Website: macys
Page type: review-order
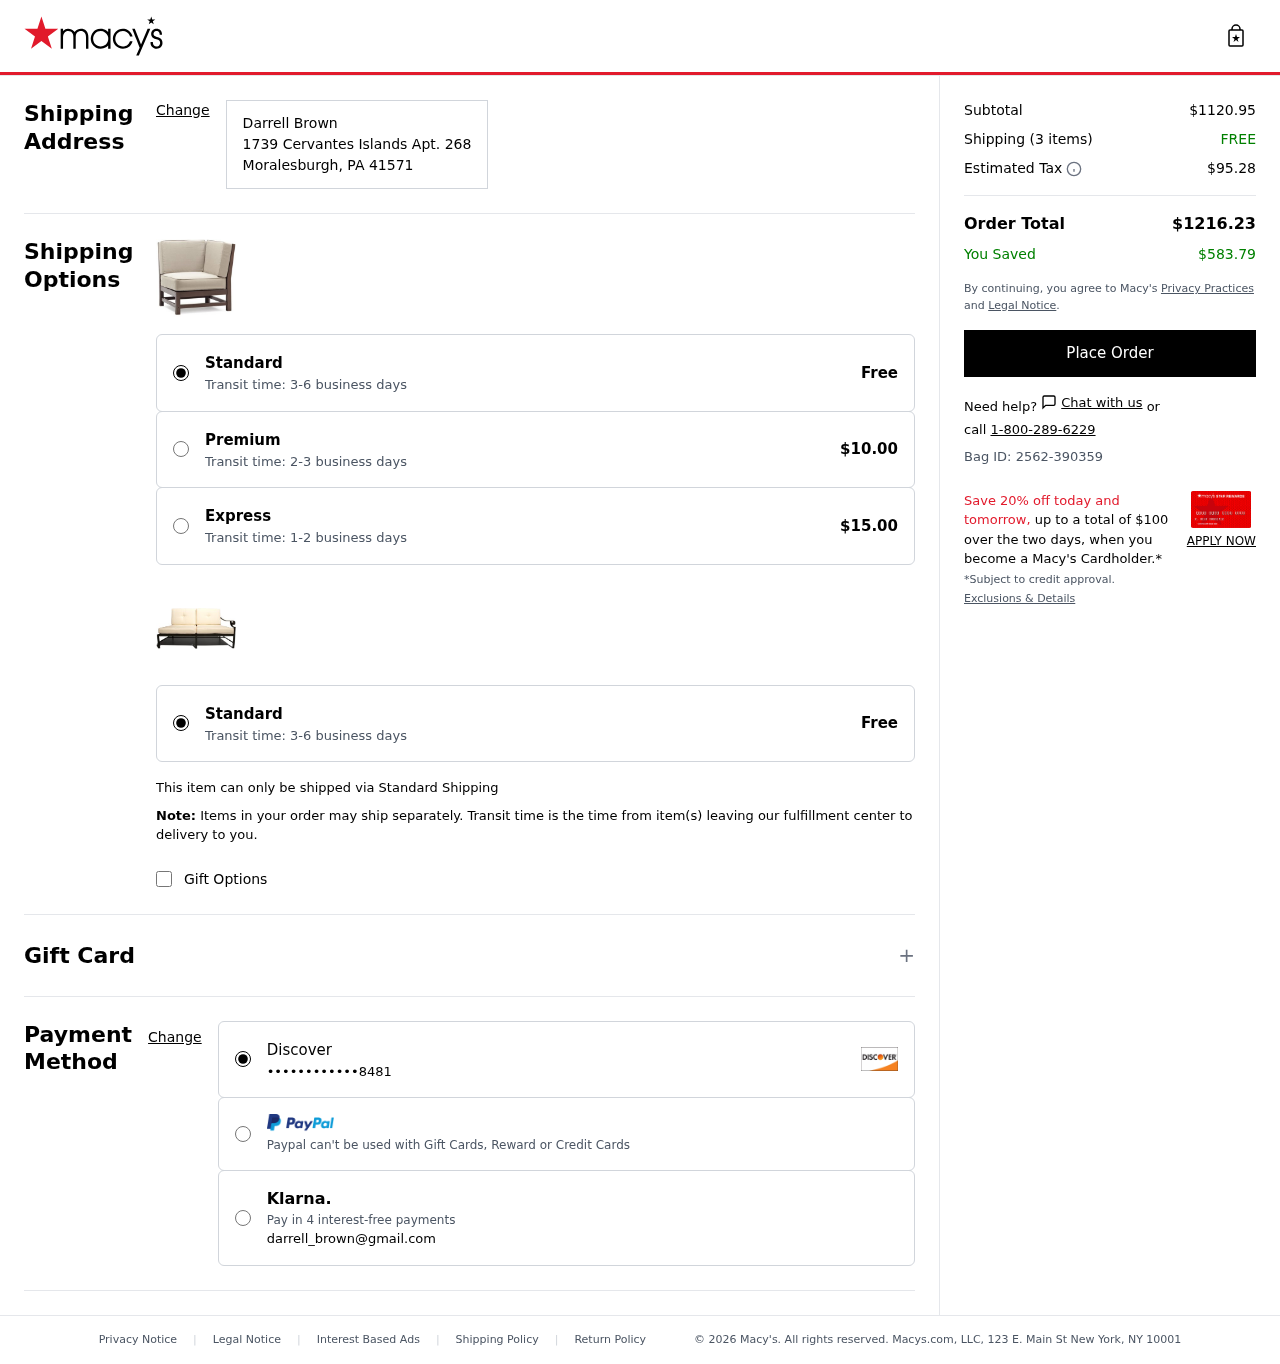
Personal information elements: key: PII_CARD_LAST4
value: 8481
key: PII_CARD_TYPE
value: Discover
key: PII_CITY
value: Moralesburgh
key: PII_EMAIL
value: darrell_brown@gmail.com
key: PII_FULLNAME
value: Darrell Brown
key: PII_POSTCODE
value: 41571
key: PII_STATE_ABBR
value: PA
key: PII_STREET
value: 1739 Cervantes Islands Apt. 268
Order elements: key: ORDER_SUBTOTAL
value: $1120.95
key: ORDER_NUM_ITEMS
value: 3
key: ORDER_SHIPPING_COST
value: FREE
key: ORDER_TAX
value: $95.28
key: ORDER_TOTAL
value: $1216.23
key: ORDER_SAVINGS
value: $583.79
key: ORDER_BAG_ID
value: Bag ID: 2562-390359